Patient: sex F, age 39
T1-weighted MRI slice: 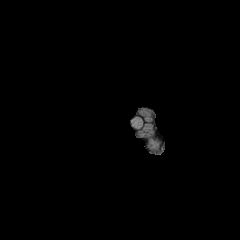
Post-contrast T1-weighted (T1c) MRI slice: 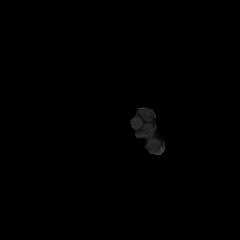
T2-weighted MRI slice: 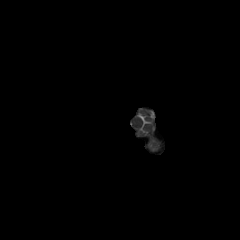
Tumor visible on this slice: no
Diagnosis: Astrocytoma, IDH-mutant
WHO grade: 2